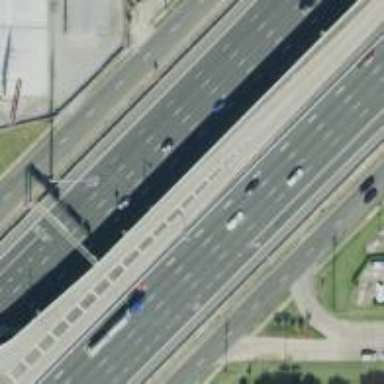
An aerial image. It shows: Motorway junction.